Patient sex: F
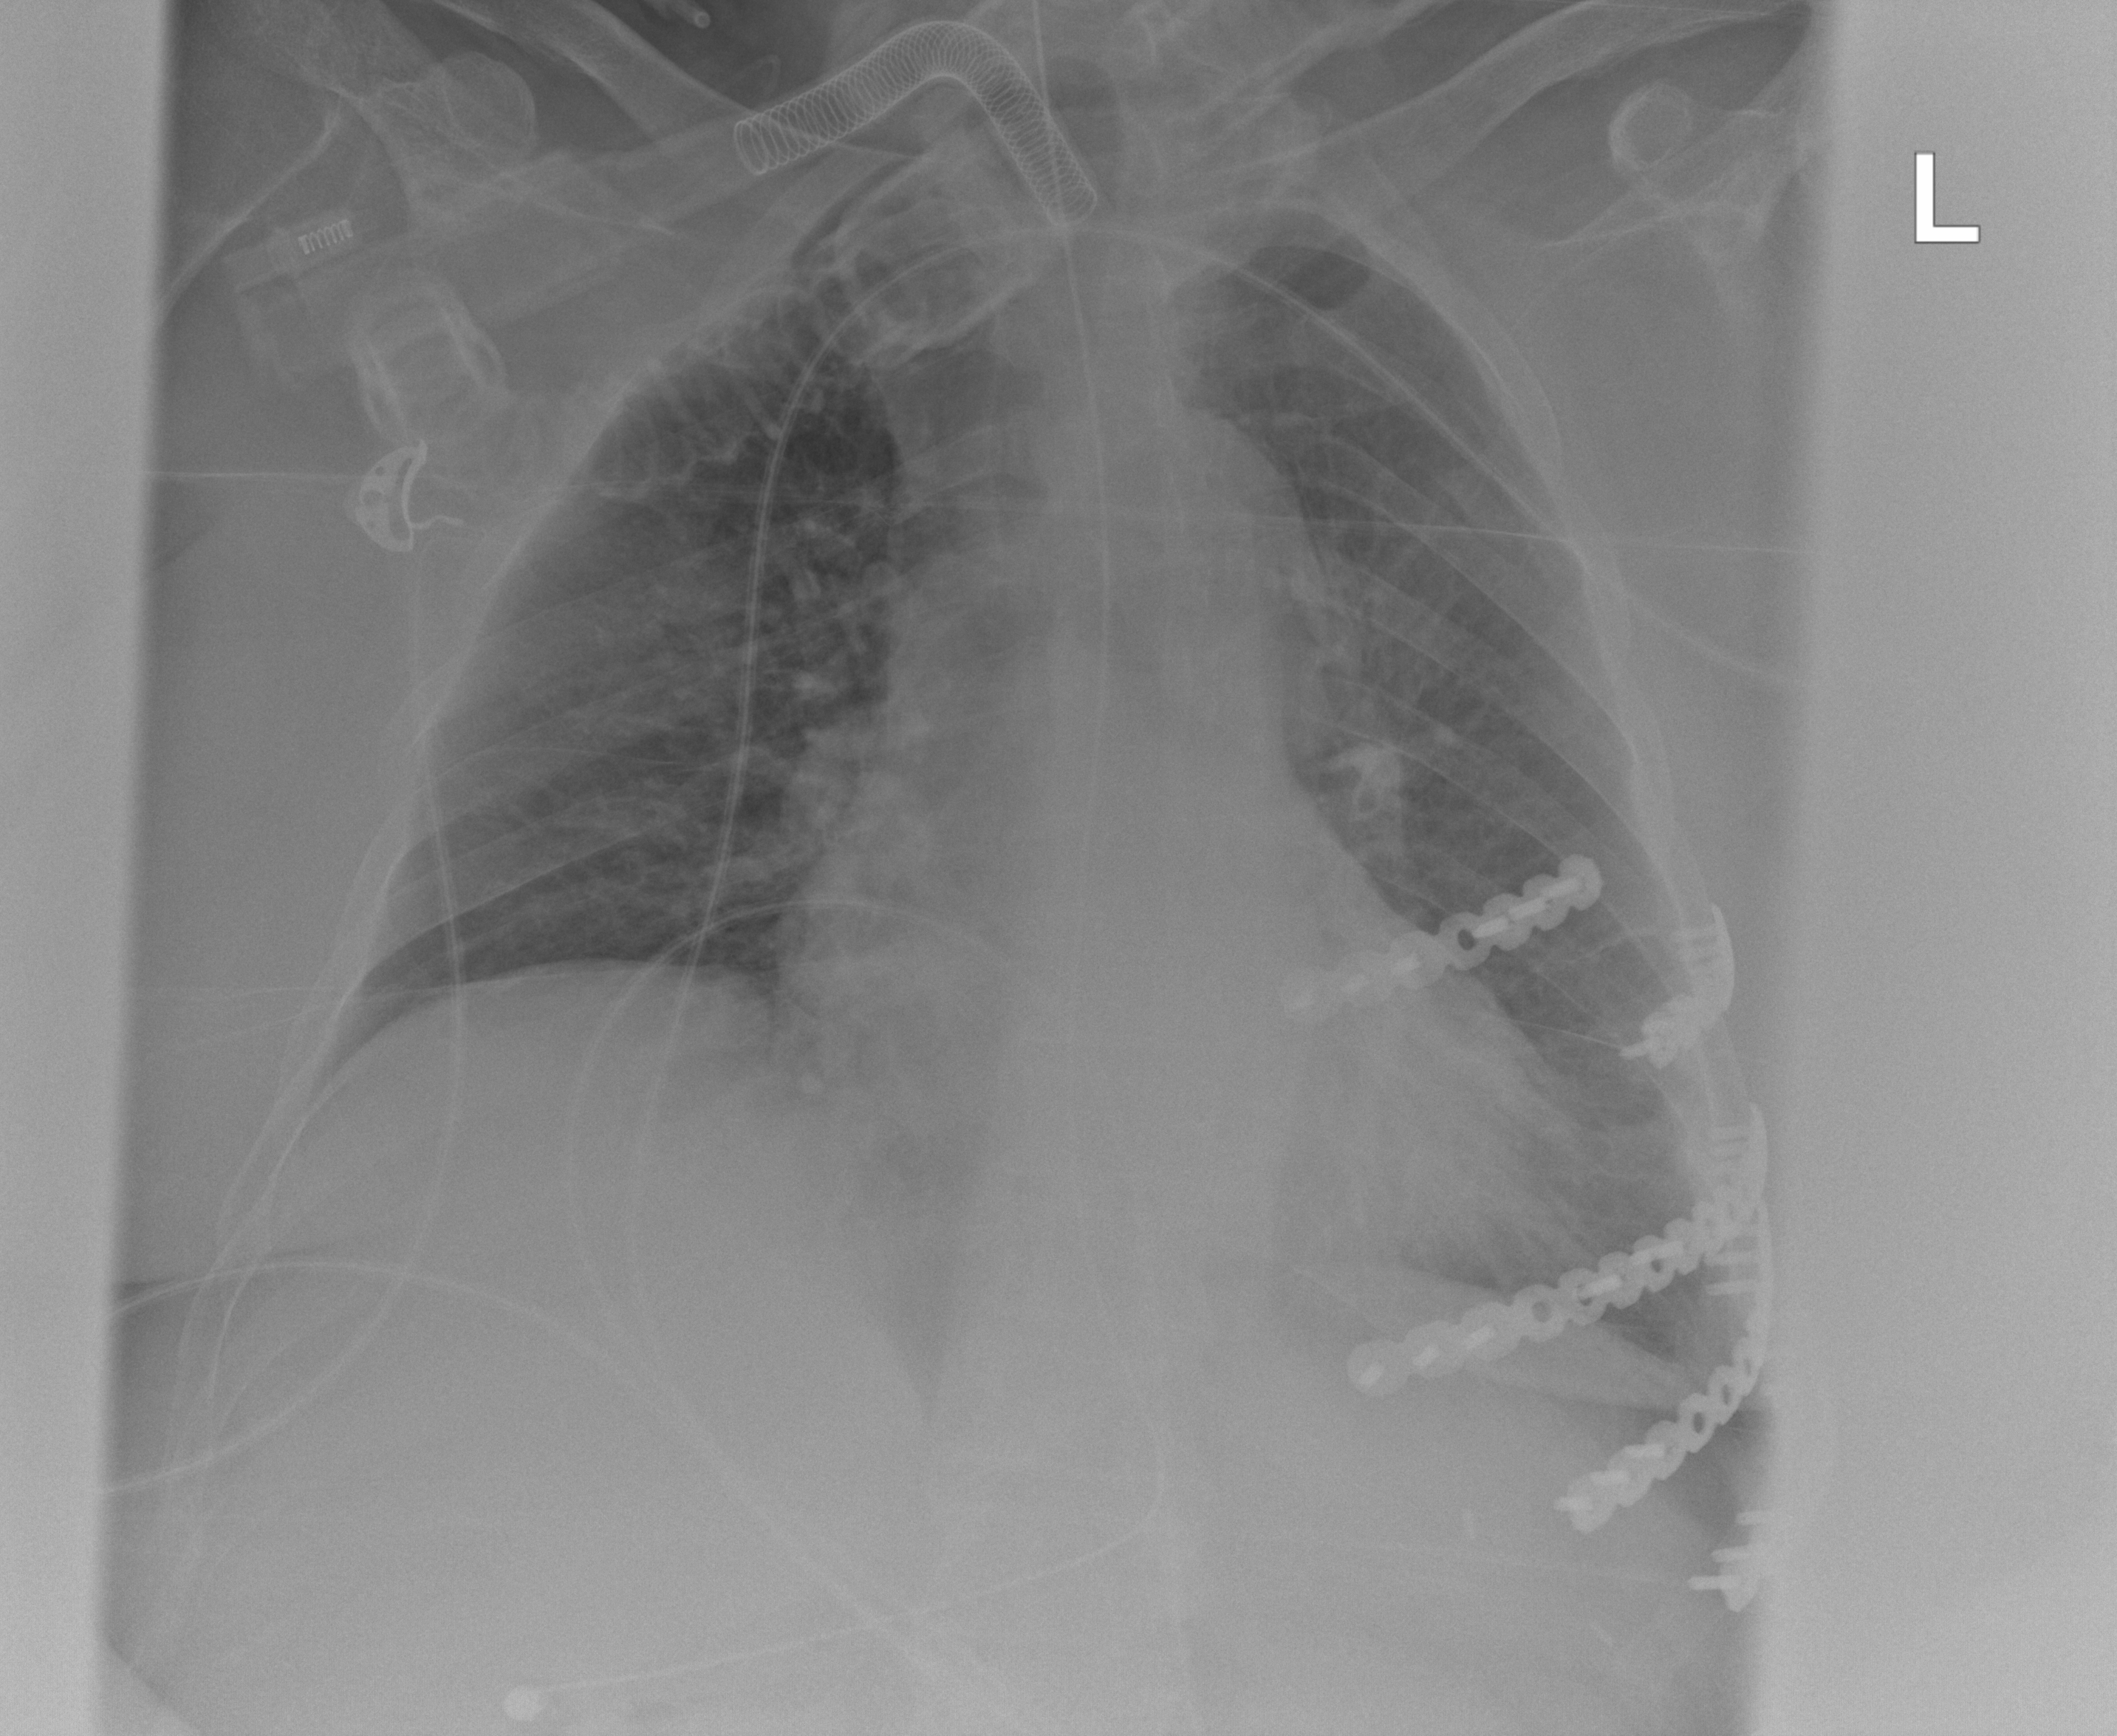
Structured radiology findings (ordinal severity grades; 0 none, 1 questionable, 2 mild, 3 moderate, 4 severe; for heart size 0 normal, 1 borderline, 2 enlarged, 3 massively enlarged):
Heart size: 2
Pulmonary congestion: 1
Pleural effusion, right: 0
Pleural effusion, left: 2
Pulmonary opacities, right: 0
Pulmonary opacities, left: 2
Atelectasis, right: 0
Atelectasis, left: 2